Question: So I am currently making a age counter app

And something that I would like to do is make the numbers pop every time they increase.
I have tried a few different techniques, and have got something working-- but there is a problem.
So here is my current solution, in my .js:
'''
setInterval(this.bubbleNumber.bind(this),1000);
App.fn.bubbleNumber = function()
{
var hour = $('hour-placeholder');
if(hour)
{
hour.style.fontSize="7vw";
hour.style.webkitTransition=".1s ease-in-out";
setTimeout(function(){
hour.style.fontSize="6vw";
hour.style.webkitTransition=".6s ease-in-out";
}, 500);
}
};
'''
This works, but the problem is that when the resizing occurs, the number resizes from the top left corner if I have the number left justified, and the top right corner if I have the number right justified. I would like to change the font size w/ transition, and do it from the center.
I'm pretty sure with my current implementation this isn't possible, in fact I'm almost certain that I'm going to have to switch to using jQuery's <URL>.
I don't really understand the <URL> between "CSS animations" and "JavaScript animations", because to me it looks like JavaScript just ends up using CSS animations anyways? So I really just am not sure which avenue I should go down
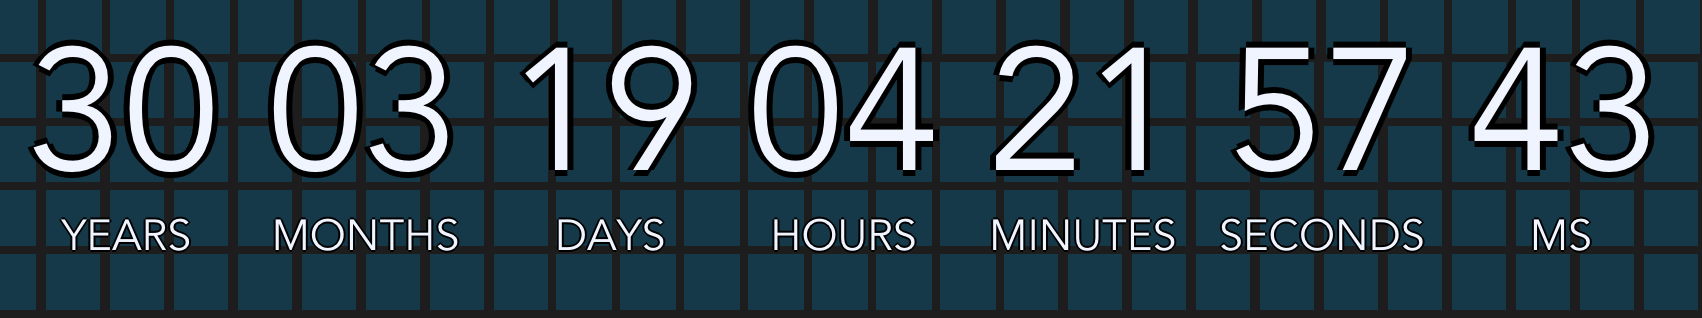
Answer: Make sure the container of the digit is big enough to contain the enlarged digit. Position the digit in the center of the container by giving the digit a margin set in vw.
Then, when the script changes the font size from 6vw to 7vw, decrease the margin by 0.5vw and give the margin the same transition time. That should keep the digit centered during the transition.
You could also use relative or absolute positioning instead of a margin; in that case, position the digit by setting top and left, and animate both top and left.